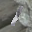
Label: 1